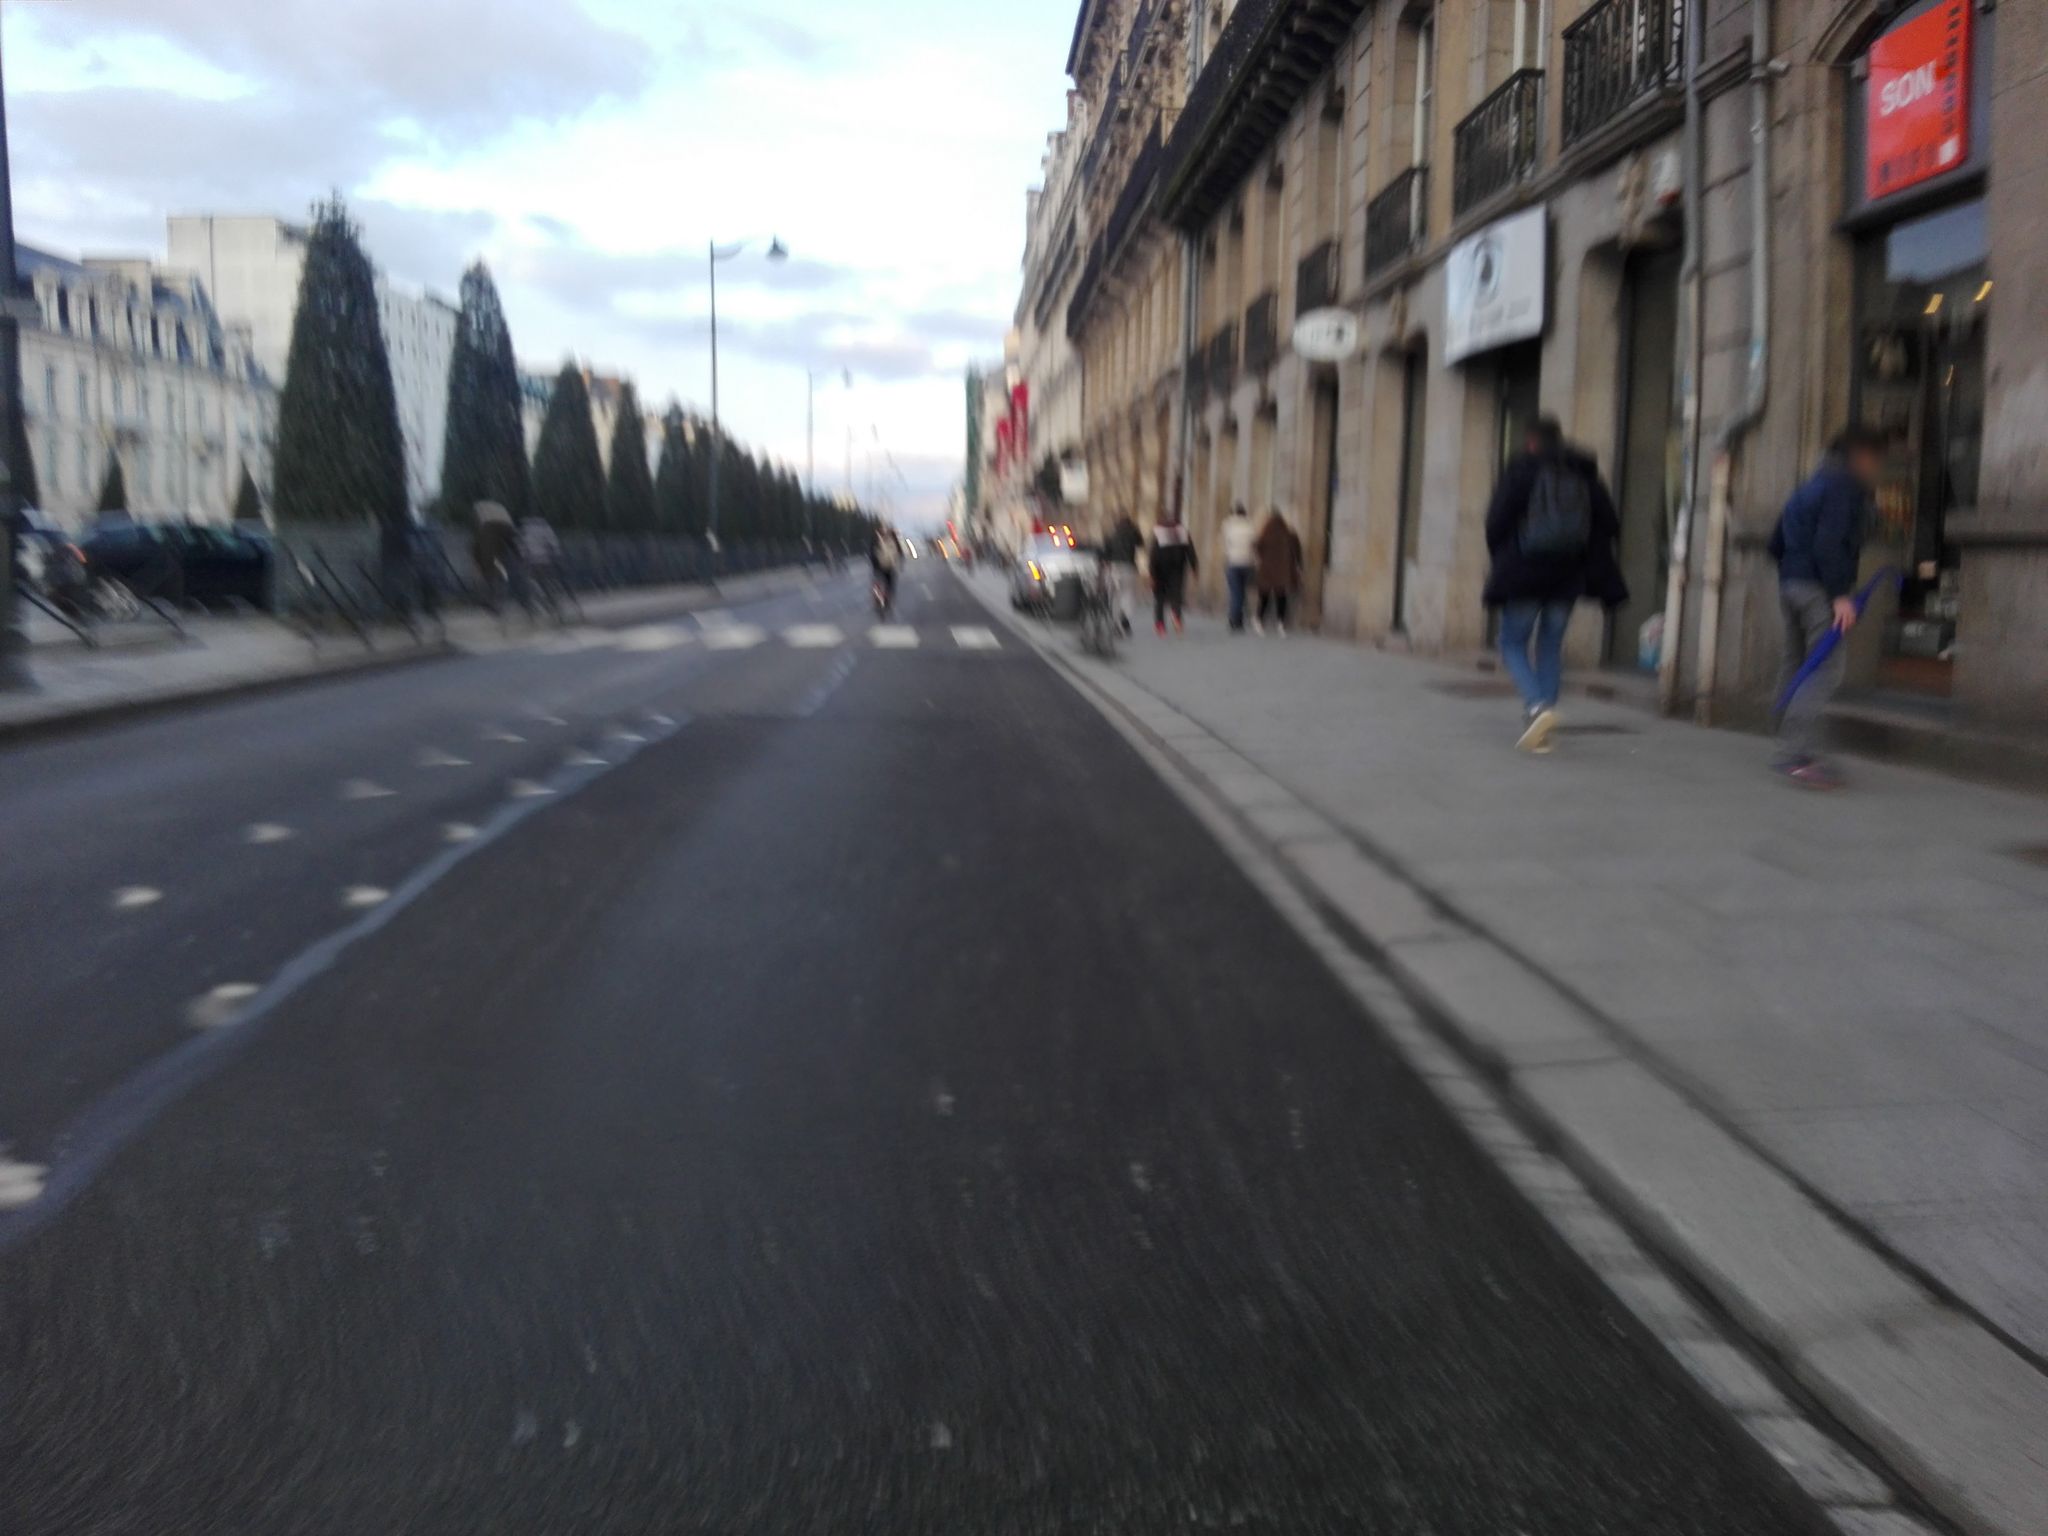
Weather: cloudy
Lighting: day
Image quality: slightly poor
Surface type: cycling surface
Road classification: living_street, service
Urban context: urban centre
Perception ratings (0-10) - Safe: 2.92, Lively: 7.72, Beautiful: 8.66, Boring: 3.08, Depressing: 2.86, Wealthy: 5.82